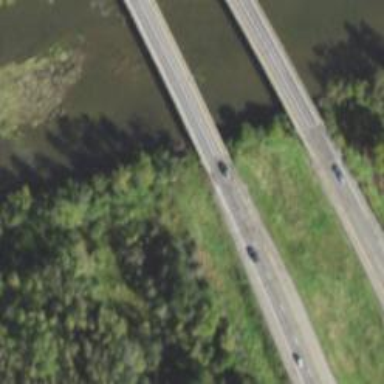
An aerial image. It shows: Asphalt bridge over motorway.